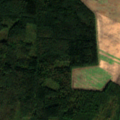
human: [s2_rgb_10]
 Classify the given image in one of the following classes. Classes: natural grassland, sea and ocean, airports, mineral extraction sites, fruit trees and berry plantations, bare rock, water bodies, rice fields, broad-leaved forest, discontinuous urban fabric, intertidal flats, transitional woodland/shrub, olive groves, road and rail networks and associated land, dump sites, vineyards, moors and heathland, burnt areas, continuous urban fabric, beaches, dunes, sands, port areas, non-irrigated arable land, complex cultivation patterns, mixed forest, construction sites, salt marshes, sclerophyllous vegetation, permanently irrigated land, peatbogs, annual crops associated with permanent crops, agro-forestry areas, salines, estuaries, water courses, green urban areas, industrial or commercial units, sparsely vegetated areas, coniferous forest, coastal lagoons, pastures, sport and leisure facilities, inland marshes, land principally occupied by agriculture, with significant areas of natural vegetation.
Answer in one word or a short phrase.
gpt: non-irrigated arable land, broad-leaved forest